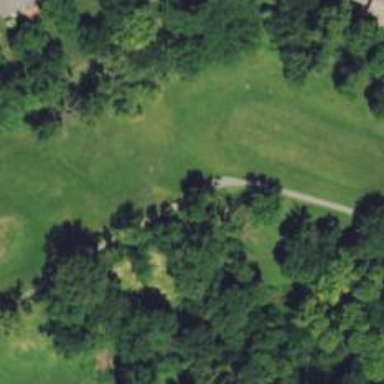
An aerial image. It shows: Pathway for golfing.